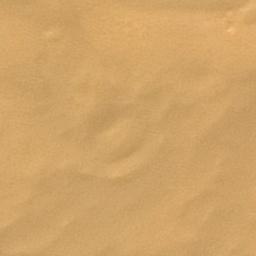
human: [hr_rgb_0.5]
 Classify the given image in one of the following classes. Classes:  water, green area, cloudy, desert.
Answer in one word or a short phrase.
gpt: desert